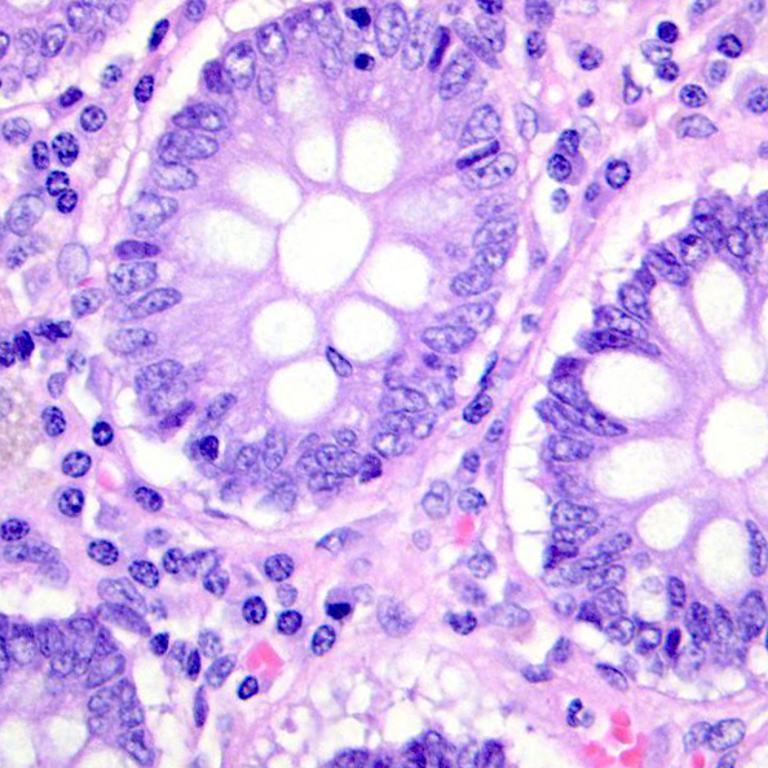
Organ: colon
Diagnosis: benign